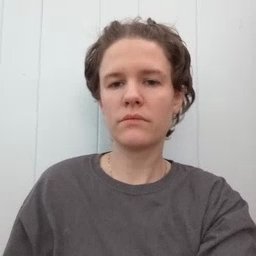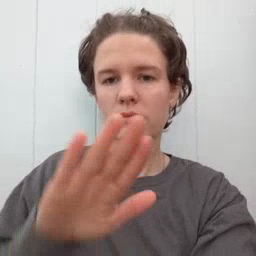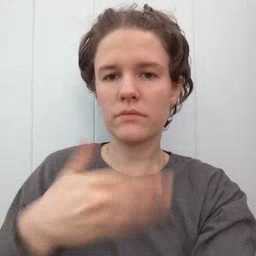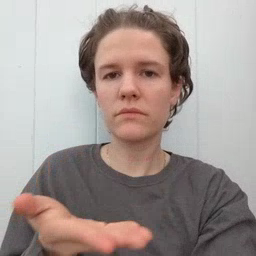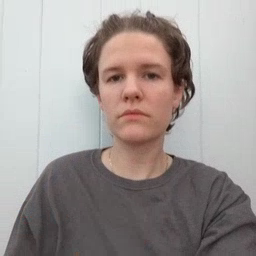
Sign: all